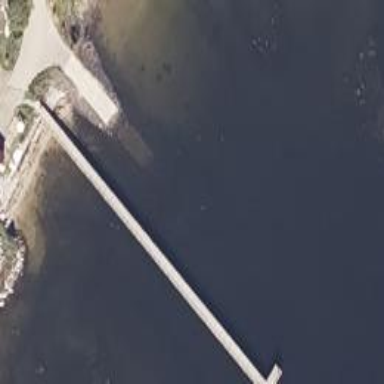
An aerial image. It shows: Slipway on service road for leisure land activities.